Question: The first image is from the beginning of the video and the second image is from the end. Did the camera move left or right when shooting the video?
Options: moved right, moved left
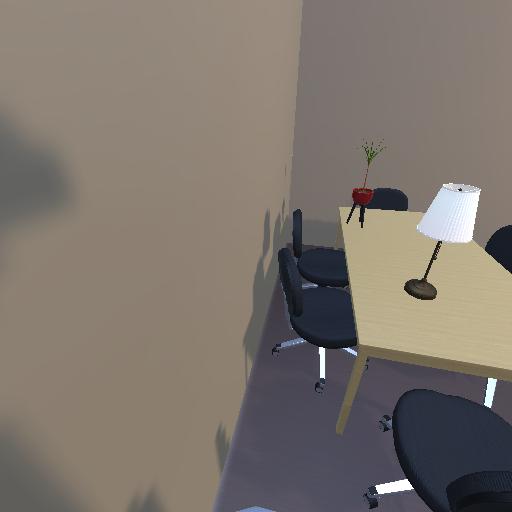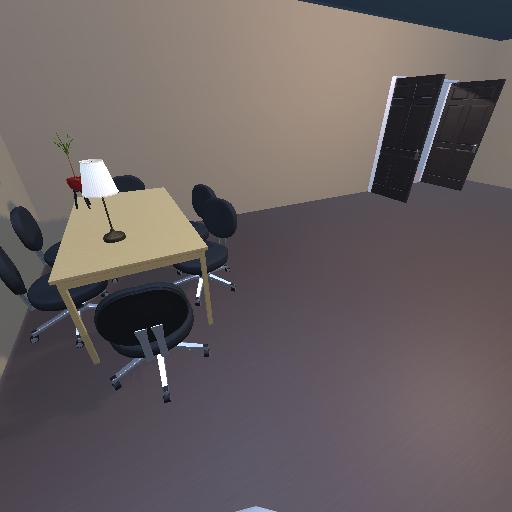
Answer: moved right